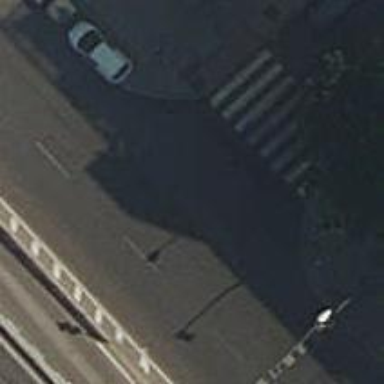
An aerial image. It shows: Uncontrolled crossing on the road.